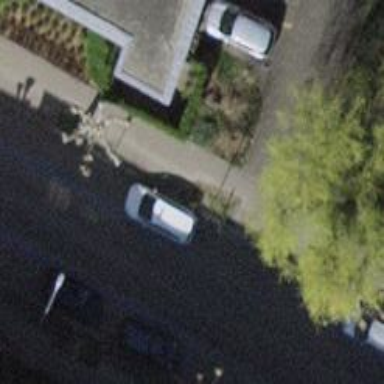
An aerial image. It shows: Avenue lined with trees.